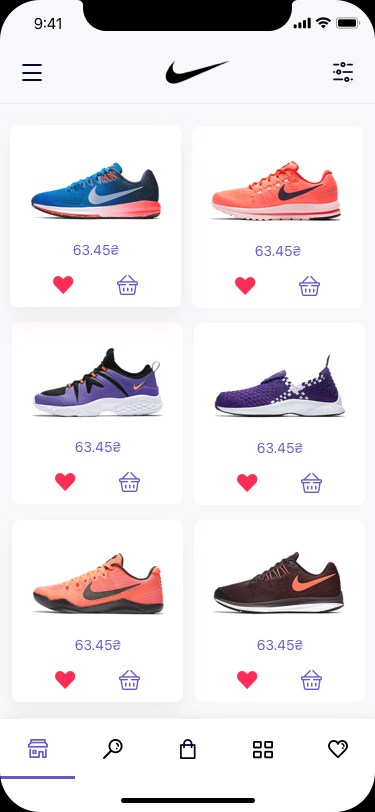
Text in this UI design:
63.45₴
63.45₴
63.45₴
63.45₴
63.45₴